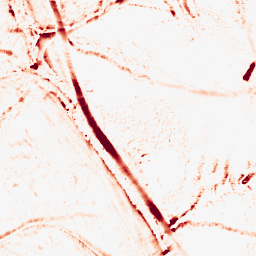
Category: morphological
Decomposition family: morphological_ellipse
Decomposition parameters: operation: opening
width: 10
height: 10
Upsampling method: linear_exact
Upsampling parameters: scale: 2
Upsampling scale: 2